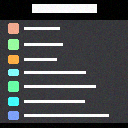
Screen state: on